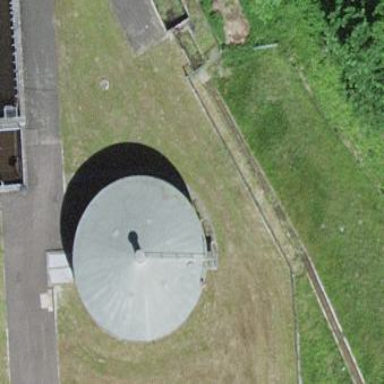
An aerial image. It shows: Silo.